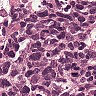
Metastatic tissue present: no